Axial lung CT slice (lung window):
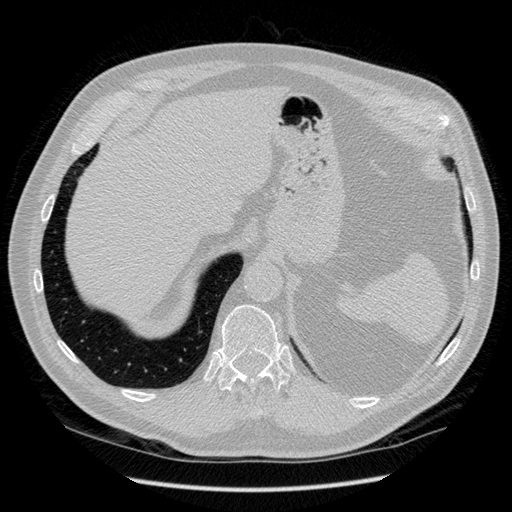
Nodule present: no